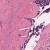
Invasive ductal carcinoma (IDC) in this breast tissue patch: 1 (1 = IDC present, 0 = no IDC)